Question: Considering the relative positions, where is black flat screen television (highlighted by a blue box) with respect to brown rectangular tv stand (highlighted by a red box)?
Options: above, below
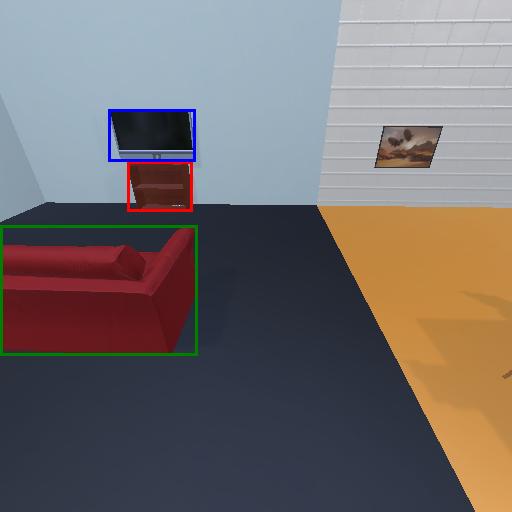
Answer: above